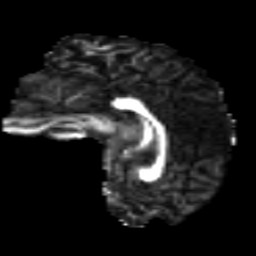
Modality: FA
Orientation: sagittal
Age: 16
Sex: male
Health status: ill
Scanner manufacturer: ge
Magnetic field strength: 3 T
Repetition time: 6.752 s
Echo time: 0.079 s